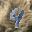
Label: 9